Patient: sex M, age 64
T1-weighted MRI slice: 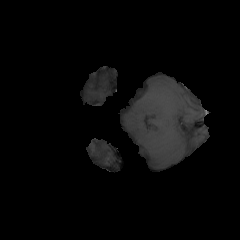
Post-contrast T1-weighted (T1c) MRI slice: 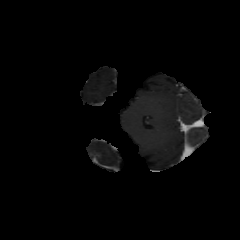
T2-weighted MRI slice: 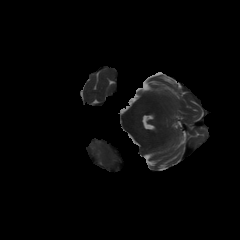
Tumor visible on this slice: yes
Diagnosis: Glioblastoma, IDH-wildtype
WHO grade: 4